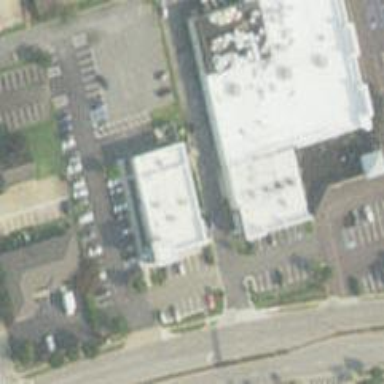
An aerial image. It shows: Department store building.